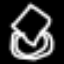
Label: diamond